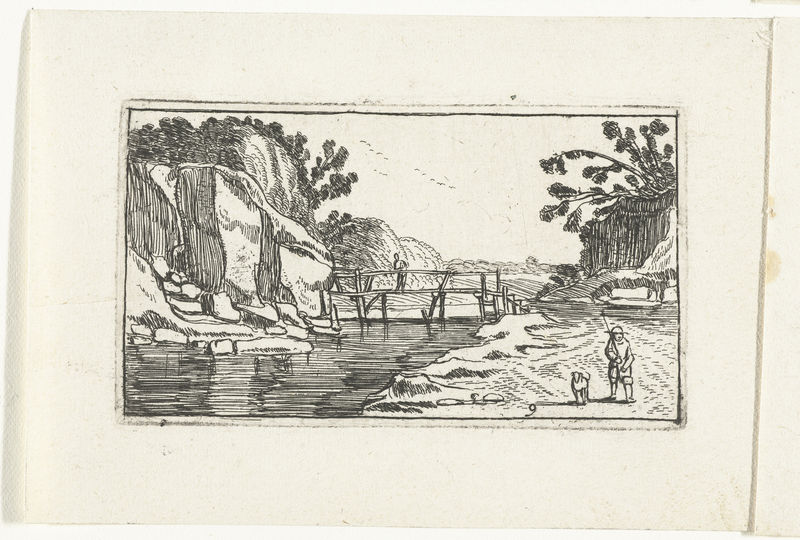
Titel: Rotslandschap met weg langs rivier
Künstler: Esaias van de Velde
Standort: Amsterdam
Institution: Rijksmuseum
Schlagwörter: homme, chapeau, chien, nature, paysage, fleuve, eau, pierre, riviere, rocher, pont, hommes, roche, chapeu, abres